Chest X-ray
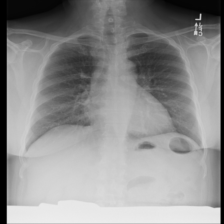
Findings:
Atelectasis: negative
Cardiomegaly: negative
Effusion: negative
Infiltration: negative
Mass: negative
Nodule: negative
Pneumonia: negative
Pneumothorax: negative
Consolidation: negative
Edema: negative
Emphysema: negative
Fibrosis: negative
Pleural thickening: negative
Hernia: negative